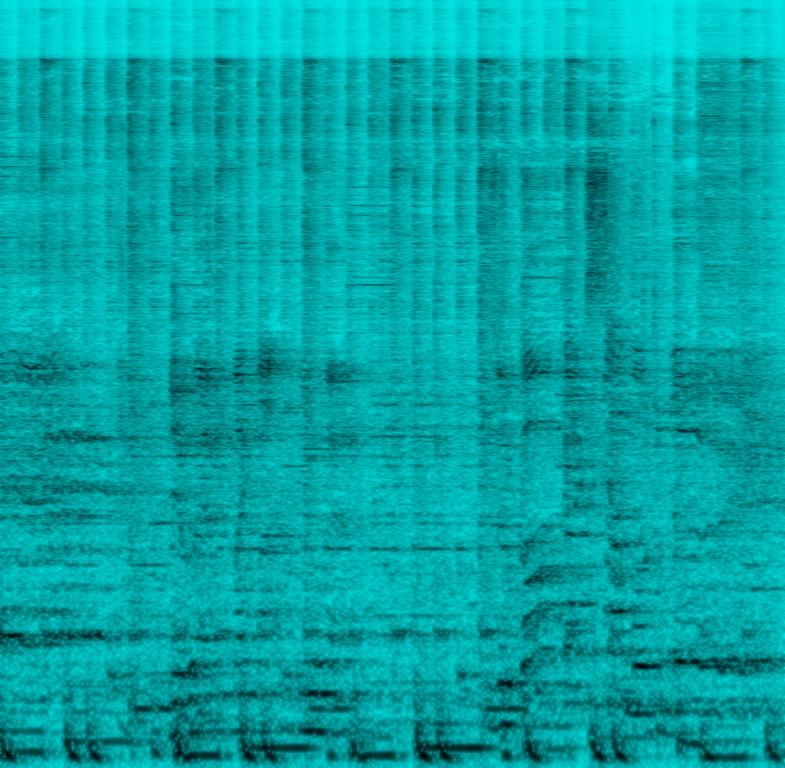
A male vocalist sings this pop song. The tempo is medium with keyboard accompaniment ,steady drumming, groovy bass, congas and bongos percussion and acoustic guitar accompaniment with vocal backup. The sound quality of the audio is inferior and there is the sound of chatter in the background .The song is fresh, simple, breezy, romantic, passionate, sentimental and youthful with a dance groove. This song is Regional Pop.